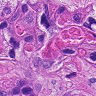
Metastatic tissue present: yes